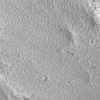
Atmospheric dust classification: not_dusty